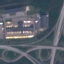
Land use / land cover: Highway